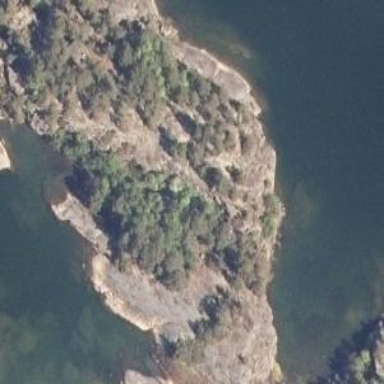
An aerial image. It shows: Natural cliff.